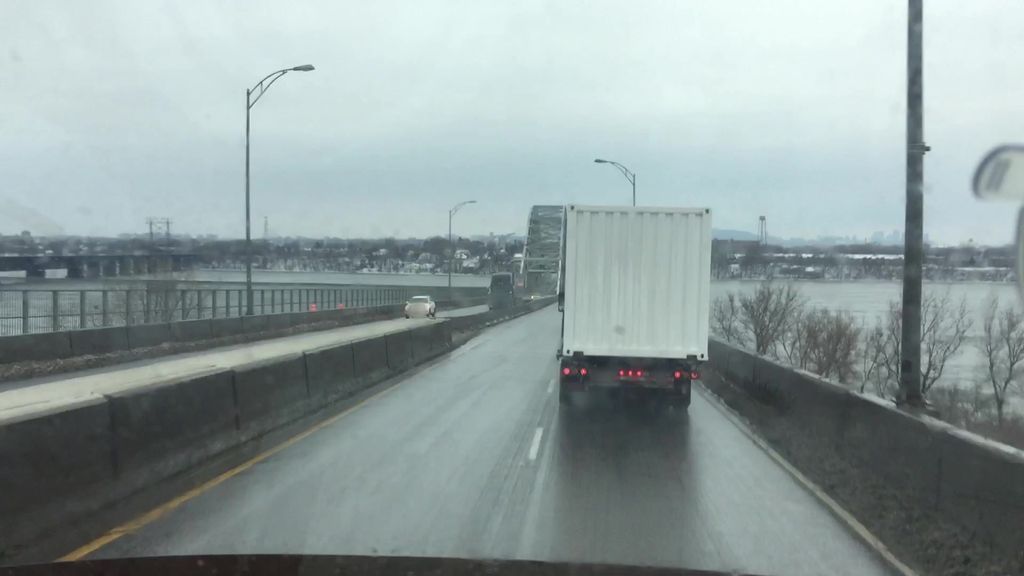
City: montreal